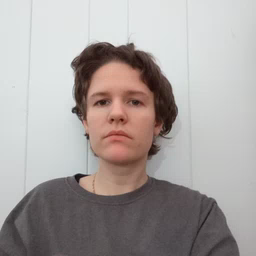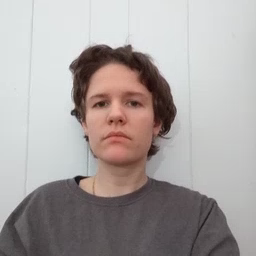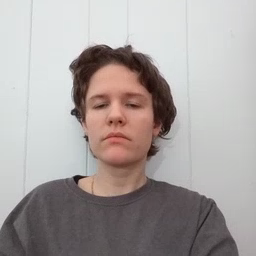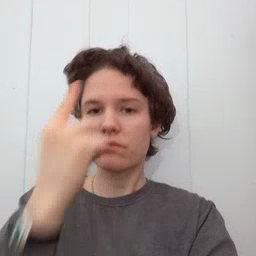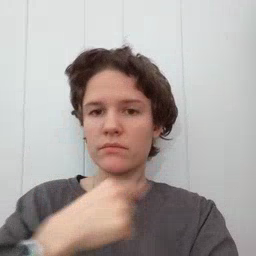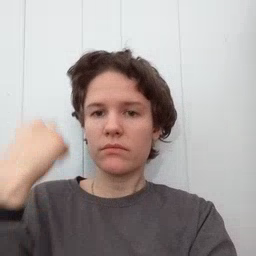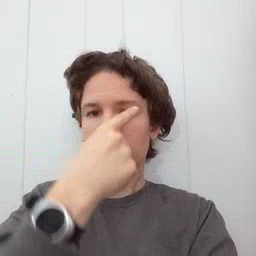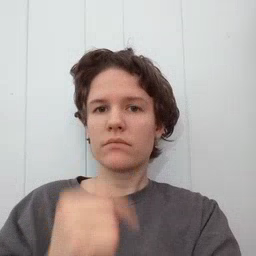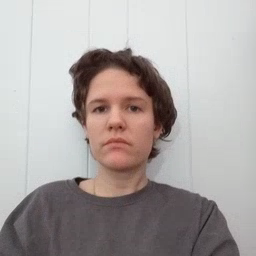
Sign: face